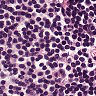
Metastatic tissue present: no